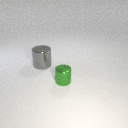
large gray metal cylinder behind small green metal cylinder